Field crop: maize
Growth stage: 1
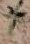
Species: atriplex